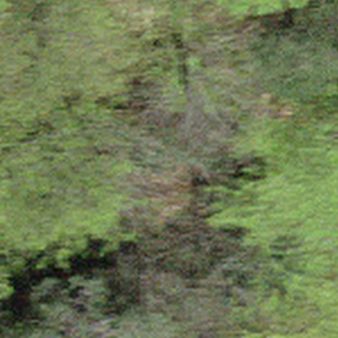
Label: other